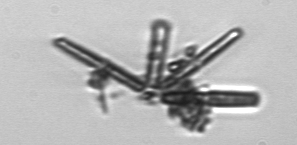
Label: Thalassionema